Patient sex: F
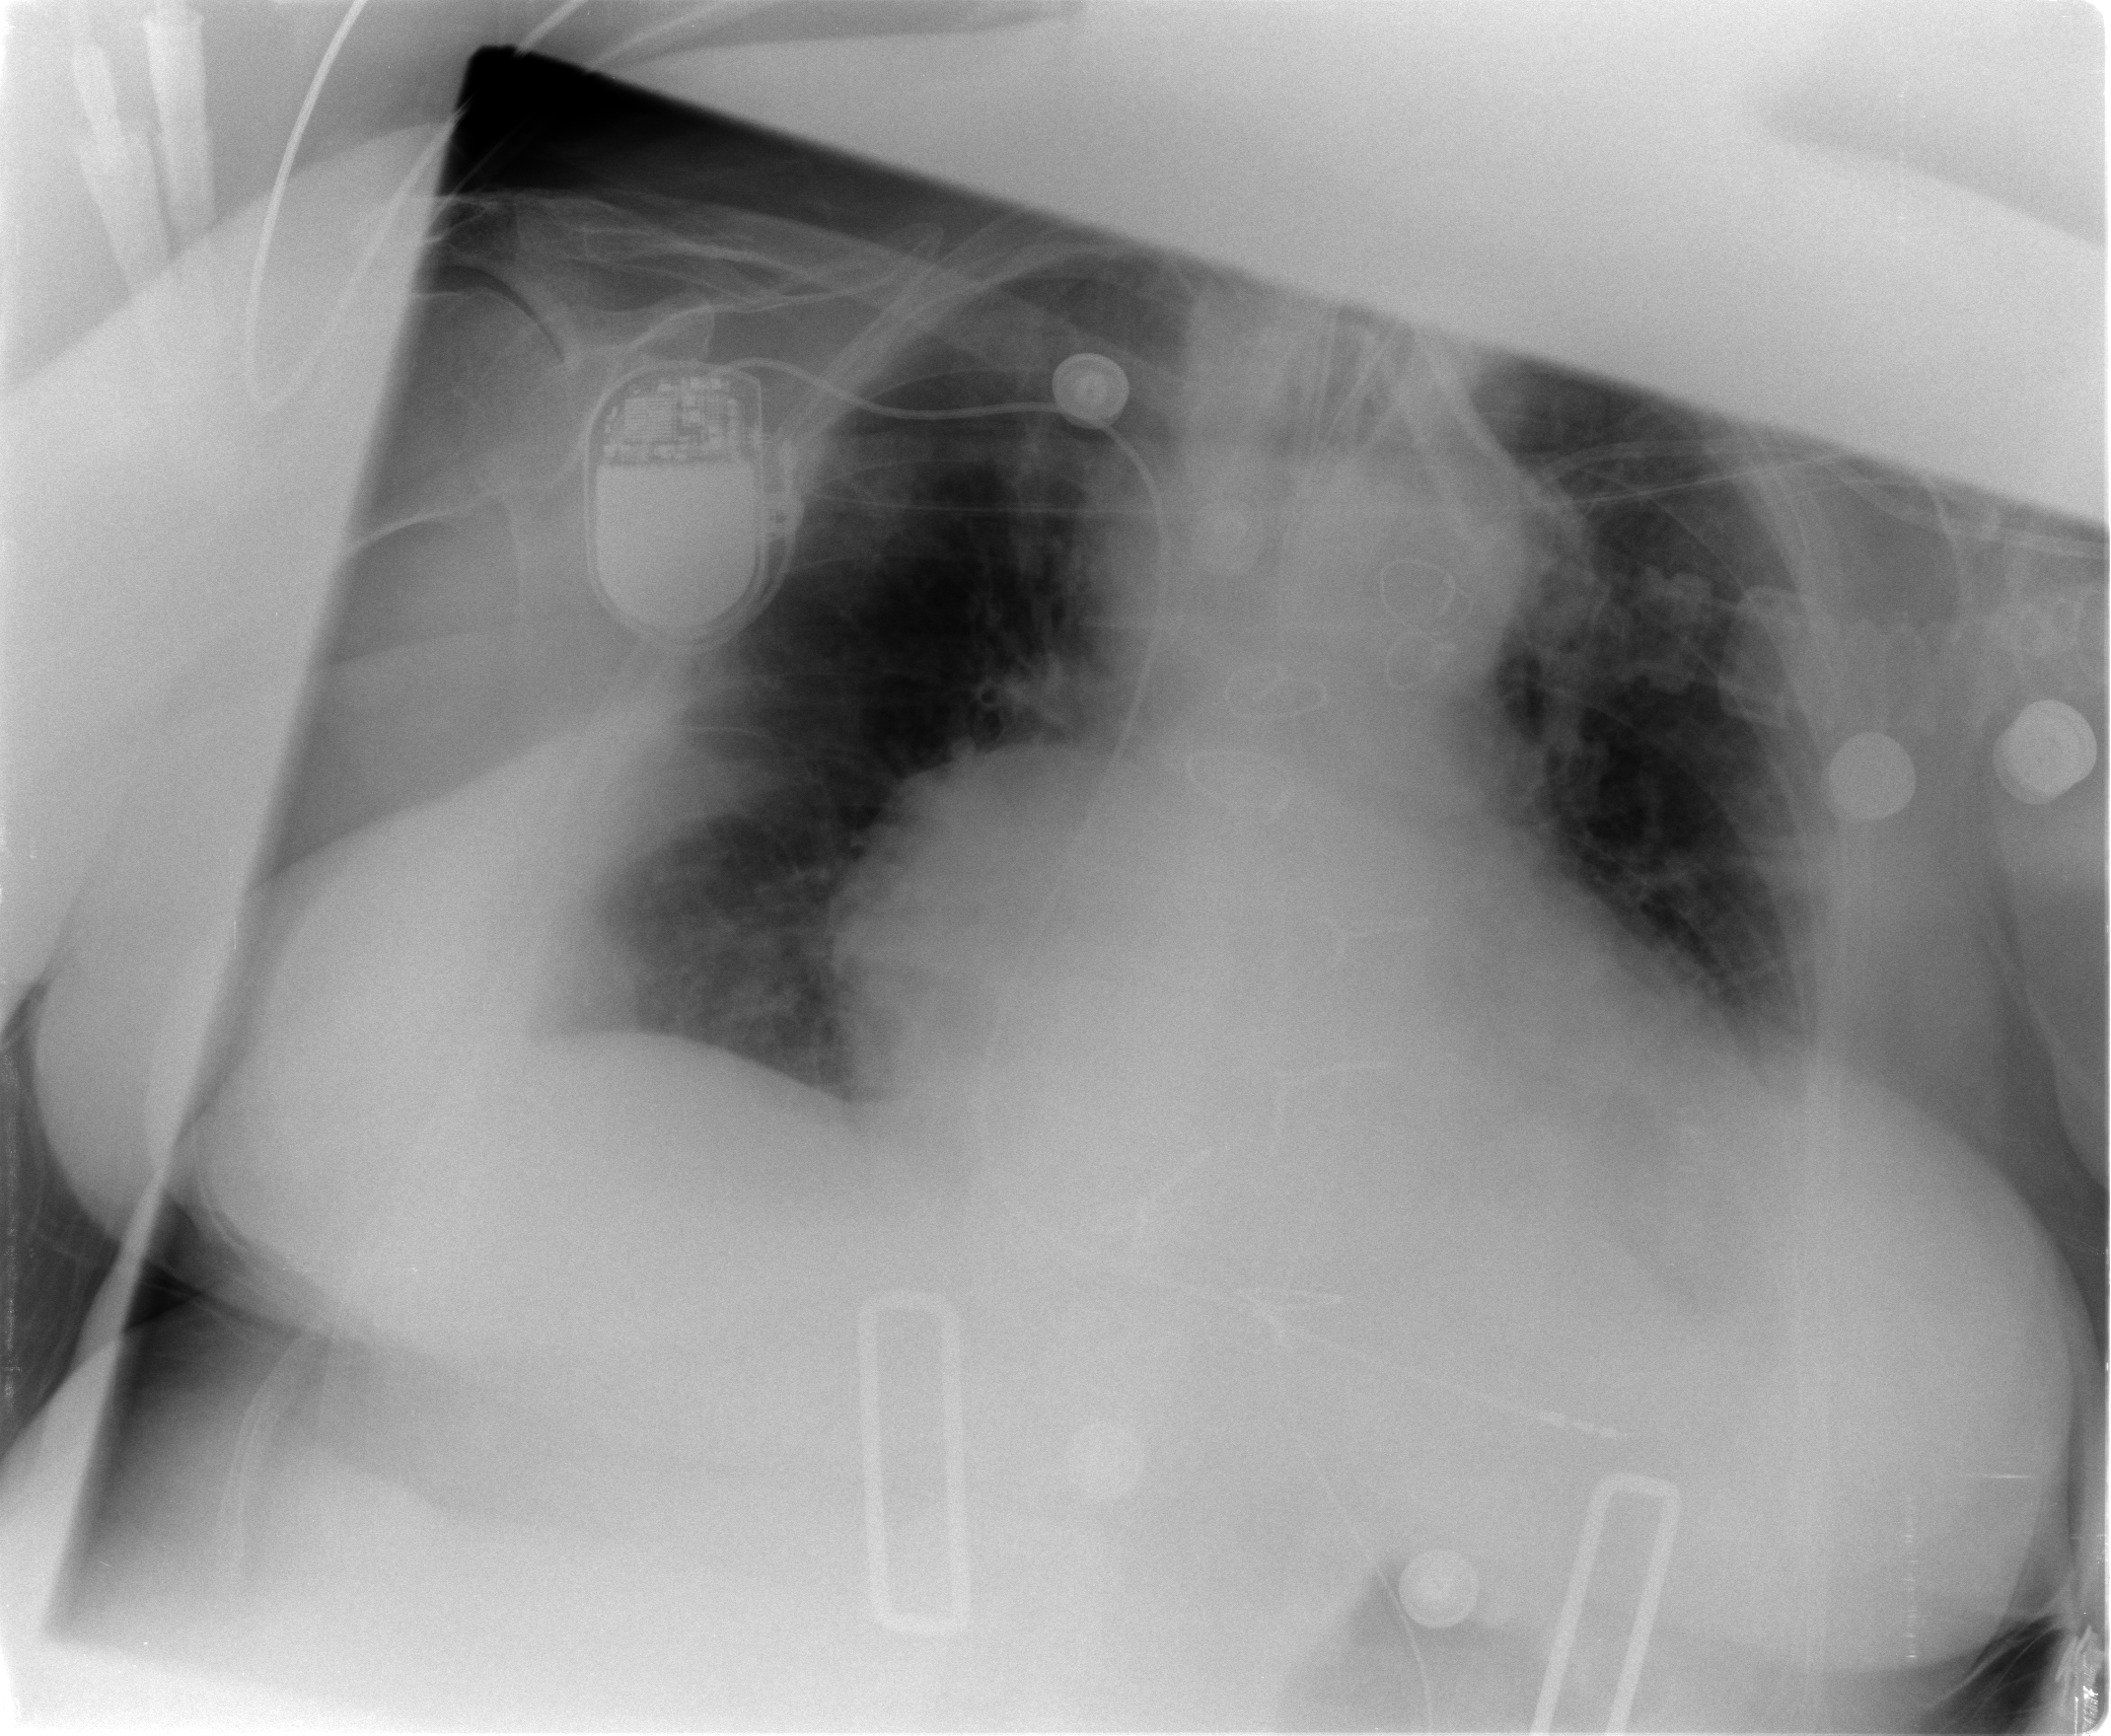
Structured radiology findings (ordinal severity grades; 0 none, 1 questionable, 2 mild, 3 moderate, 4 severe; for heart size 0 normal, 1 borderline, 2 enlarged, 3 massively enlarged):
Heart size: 2
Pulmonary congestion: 2
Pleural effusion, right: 1
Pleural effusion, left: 2
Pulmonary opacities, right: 0
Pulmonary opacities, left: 1
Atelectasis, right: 2
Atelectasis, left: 2